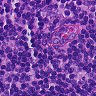
Metastatic tissue present: no